Question: What is the username?
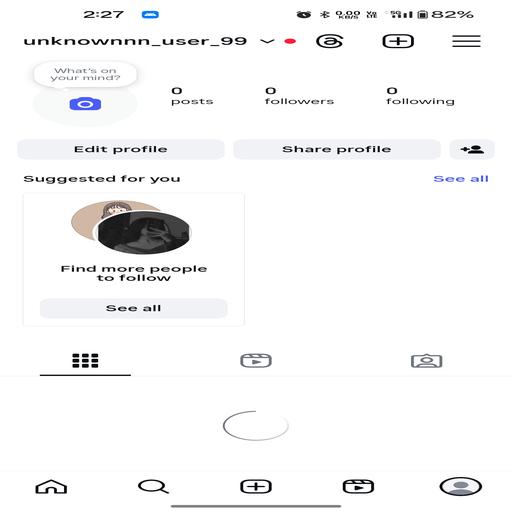
Answer: unknownnn_user_99